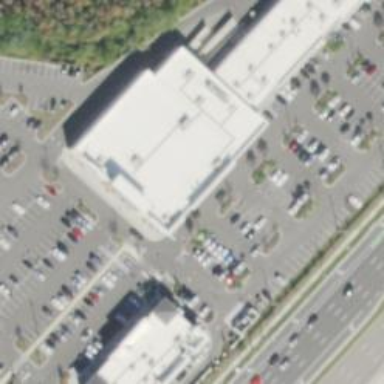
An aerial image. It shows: Supermarket.